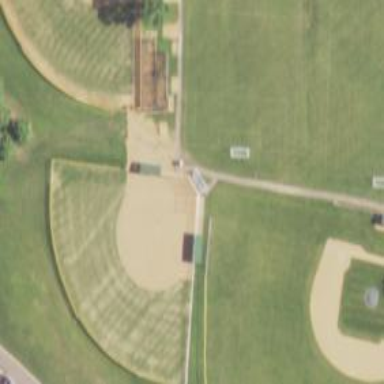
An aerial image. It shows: Baseball pitch for leisure land activities.